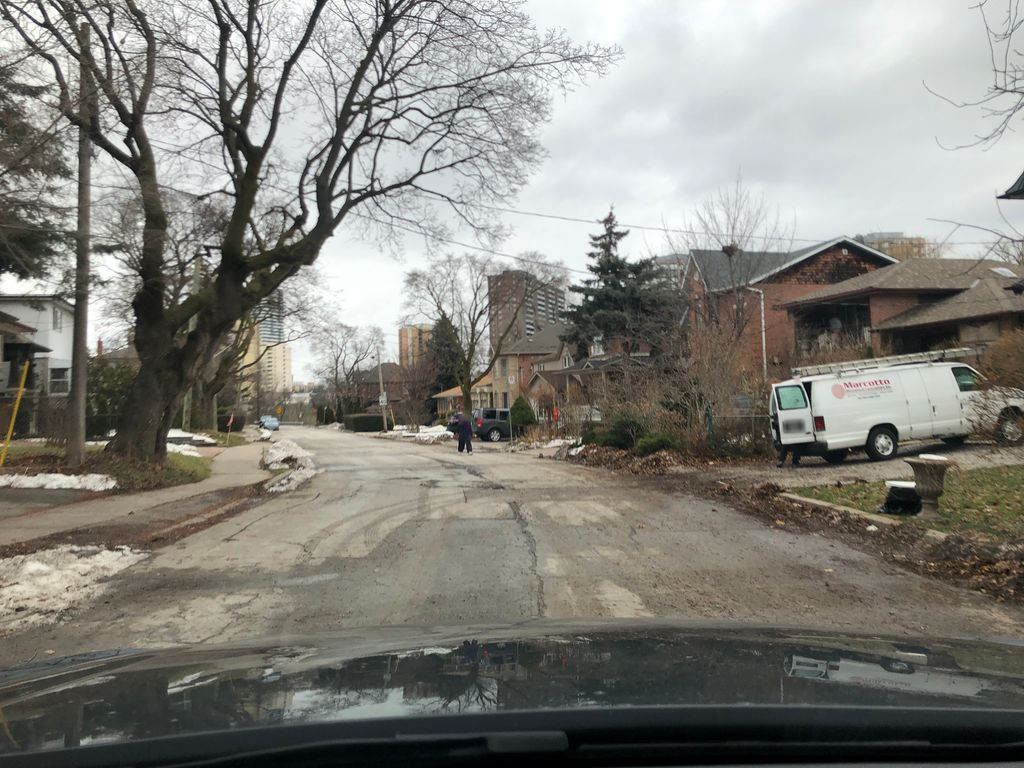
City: toronto